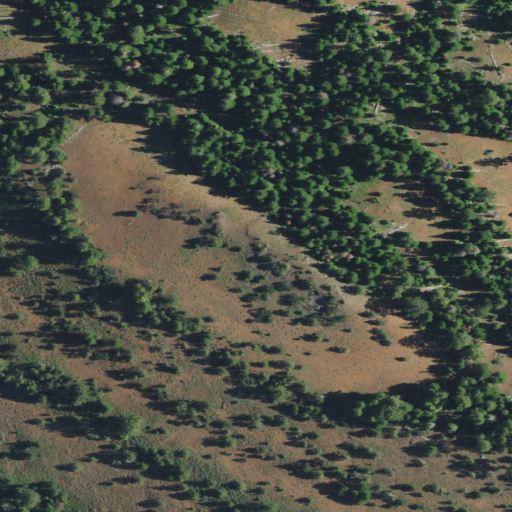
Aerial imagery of mountain in Oregon named Bear Skull containing evergreen forest, shrub, and grassland